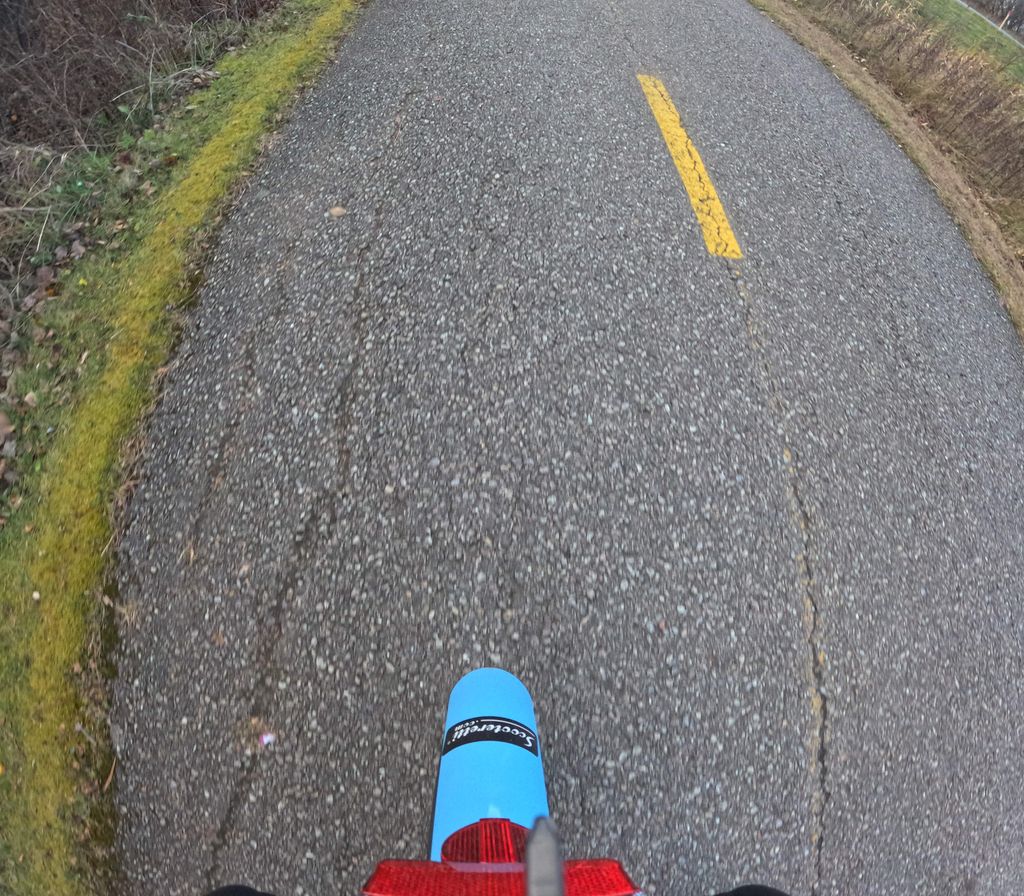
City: ottawa-gatineau